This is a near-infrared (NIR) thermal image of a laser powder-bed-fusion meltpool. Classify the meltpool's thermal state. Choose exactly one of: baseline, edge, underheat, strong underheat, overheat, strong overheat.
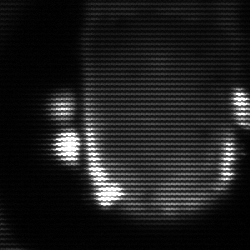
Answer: baseline